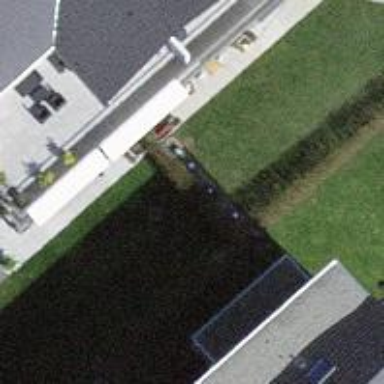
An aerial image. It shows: Hedge barrier.